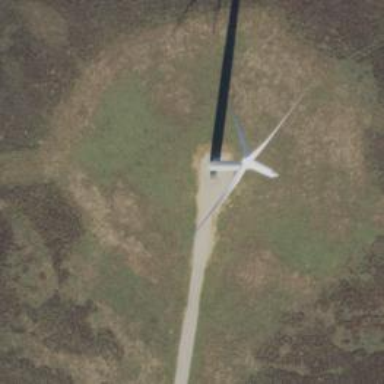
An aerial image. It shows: Wind turbine generator that utilizes wind as its source for generating electricity. It is of the horizontal axis type.